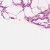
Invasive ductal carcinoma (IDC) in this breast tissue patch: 0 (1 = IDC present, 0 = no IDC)